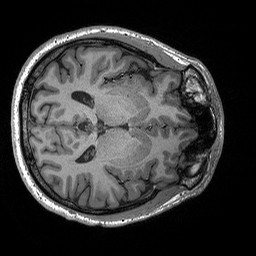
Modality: T1w
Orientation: axial
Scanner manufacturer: siemens
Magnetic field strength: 3 T
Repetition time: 2.3 s
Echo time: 0.00298 s